Question: My button has following CSS code. When I resize the window the text falls outside of the div in chrome. (usng the mobile layout)

<URL>
'''
a.syntra-green-button {
background-color: #6faf3c;
border: 1px solid #9dcc77;
color: white;
padding: 15px 2%;
margin: 5px auto 0px;
position: relative;
font-size: 1.35em;
width: 190px;
max-width: 100%;
text-align: center;
display: block;
}
'''
I fixed it using following code but I was wondering if there isn't a more elegant solution? I do not understand why this is happening.
'''
.responsive-layout-mobile a.syntra-green-button {
font-size: 1em;
}
'''
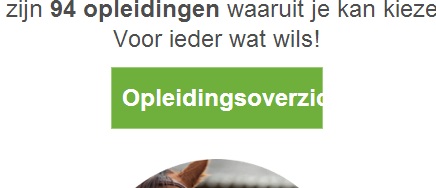
Answer: Try 'font-size' percent like 'font-size: 115%;'
'''
a.syntra-green-button {
background-color: #6faf3c;
border: 1px solid #9dcc77;
color: white;
padding: 15px 2%;
margin: 5px auto 0px;
position: relative;
font-size: 115%;
width: 190px;
text-align: center;
display: block;
}
'''